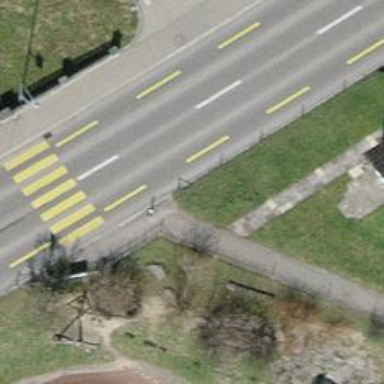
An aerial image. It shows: Sidewalk.